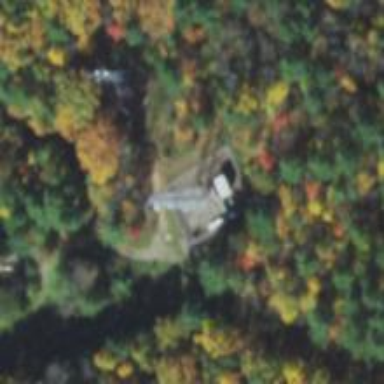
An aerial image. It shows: Communications tower.